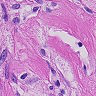
Metastatic tissue present: yes